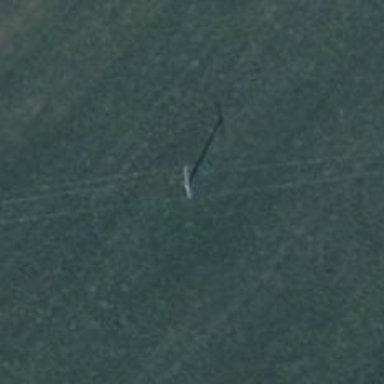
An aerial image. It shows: Power pole.